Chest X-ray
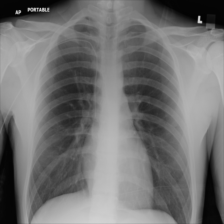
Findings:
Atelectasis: negative
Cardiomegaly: negative
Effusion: negative
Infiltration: negative
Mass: negative
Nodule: negative
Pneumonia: negative
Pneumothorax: negative
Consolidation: negative
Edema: negative
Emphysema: negative
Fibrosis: negative
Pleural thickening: negative
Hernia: negative